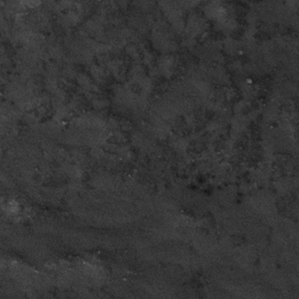
Label: frost